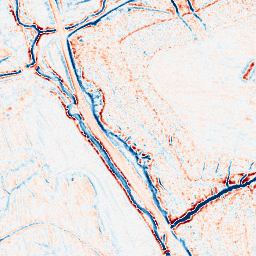
Category: edge_preserving
Decomposition family: bilateral
Decomposition parameters: d: 9
sigma_color: 75
sigma_space: 25
Upsampling method: sinc_hamming
Upsampling parameters: scale: 2
kernel_size: 16
Upsampling scale: 2